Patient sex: M
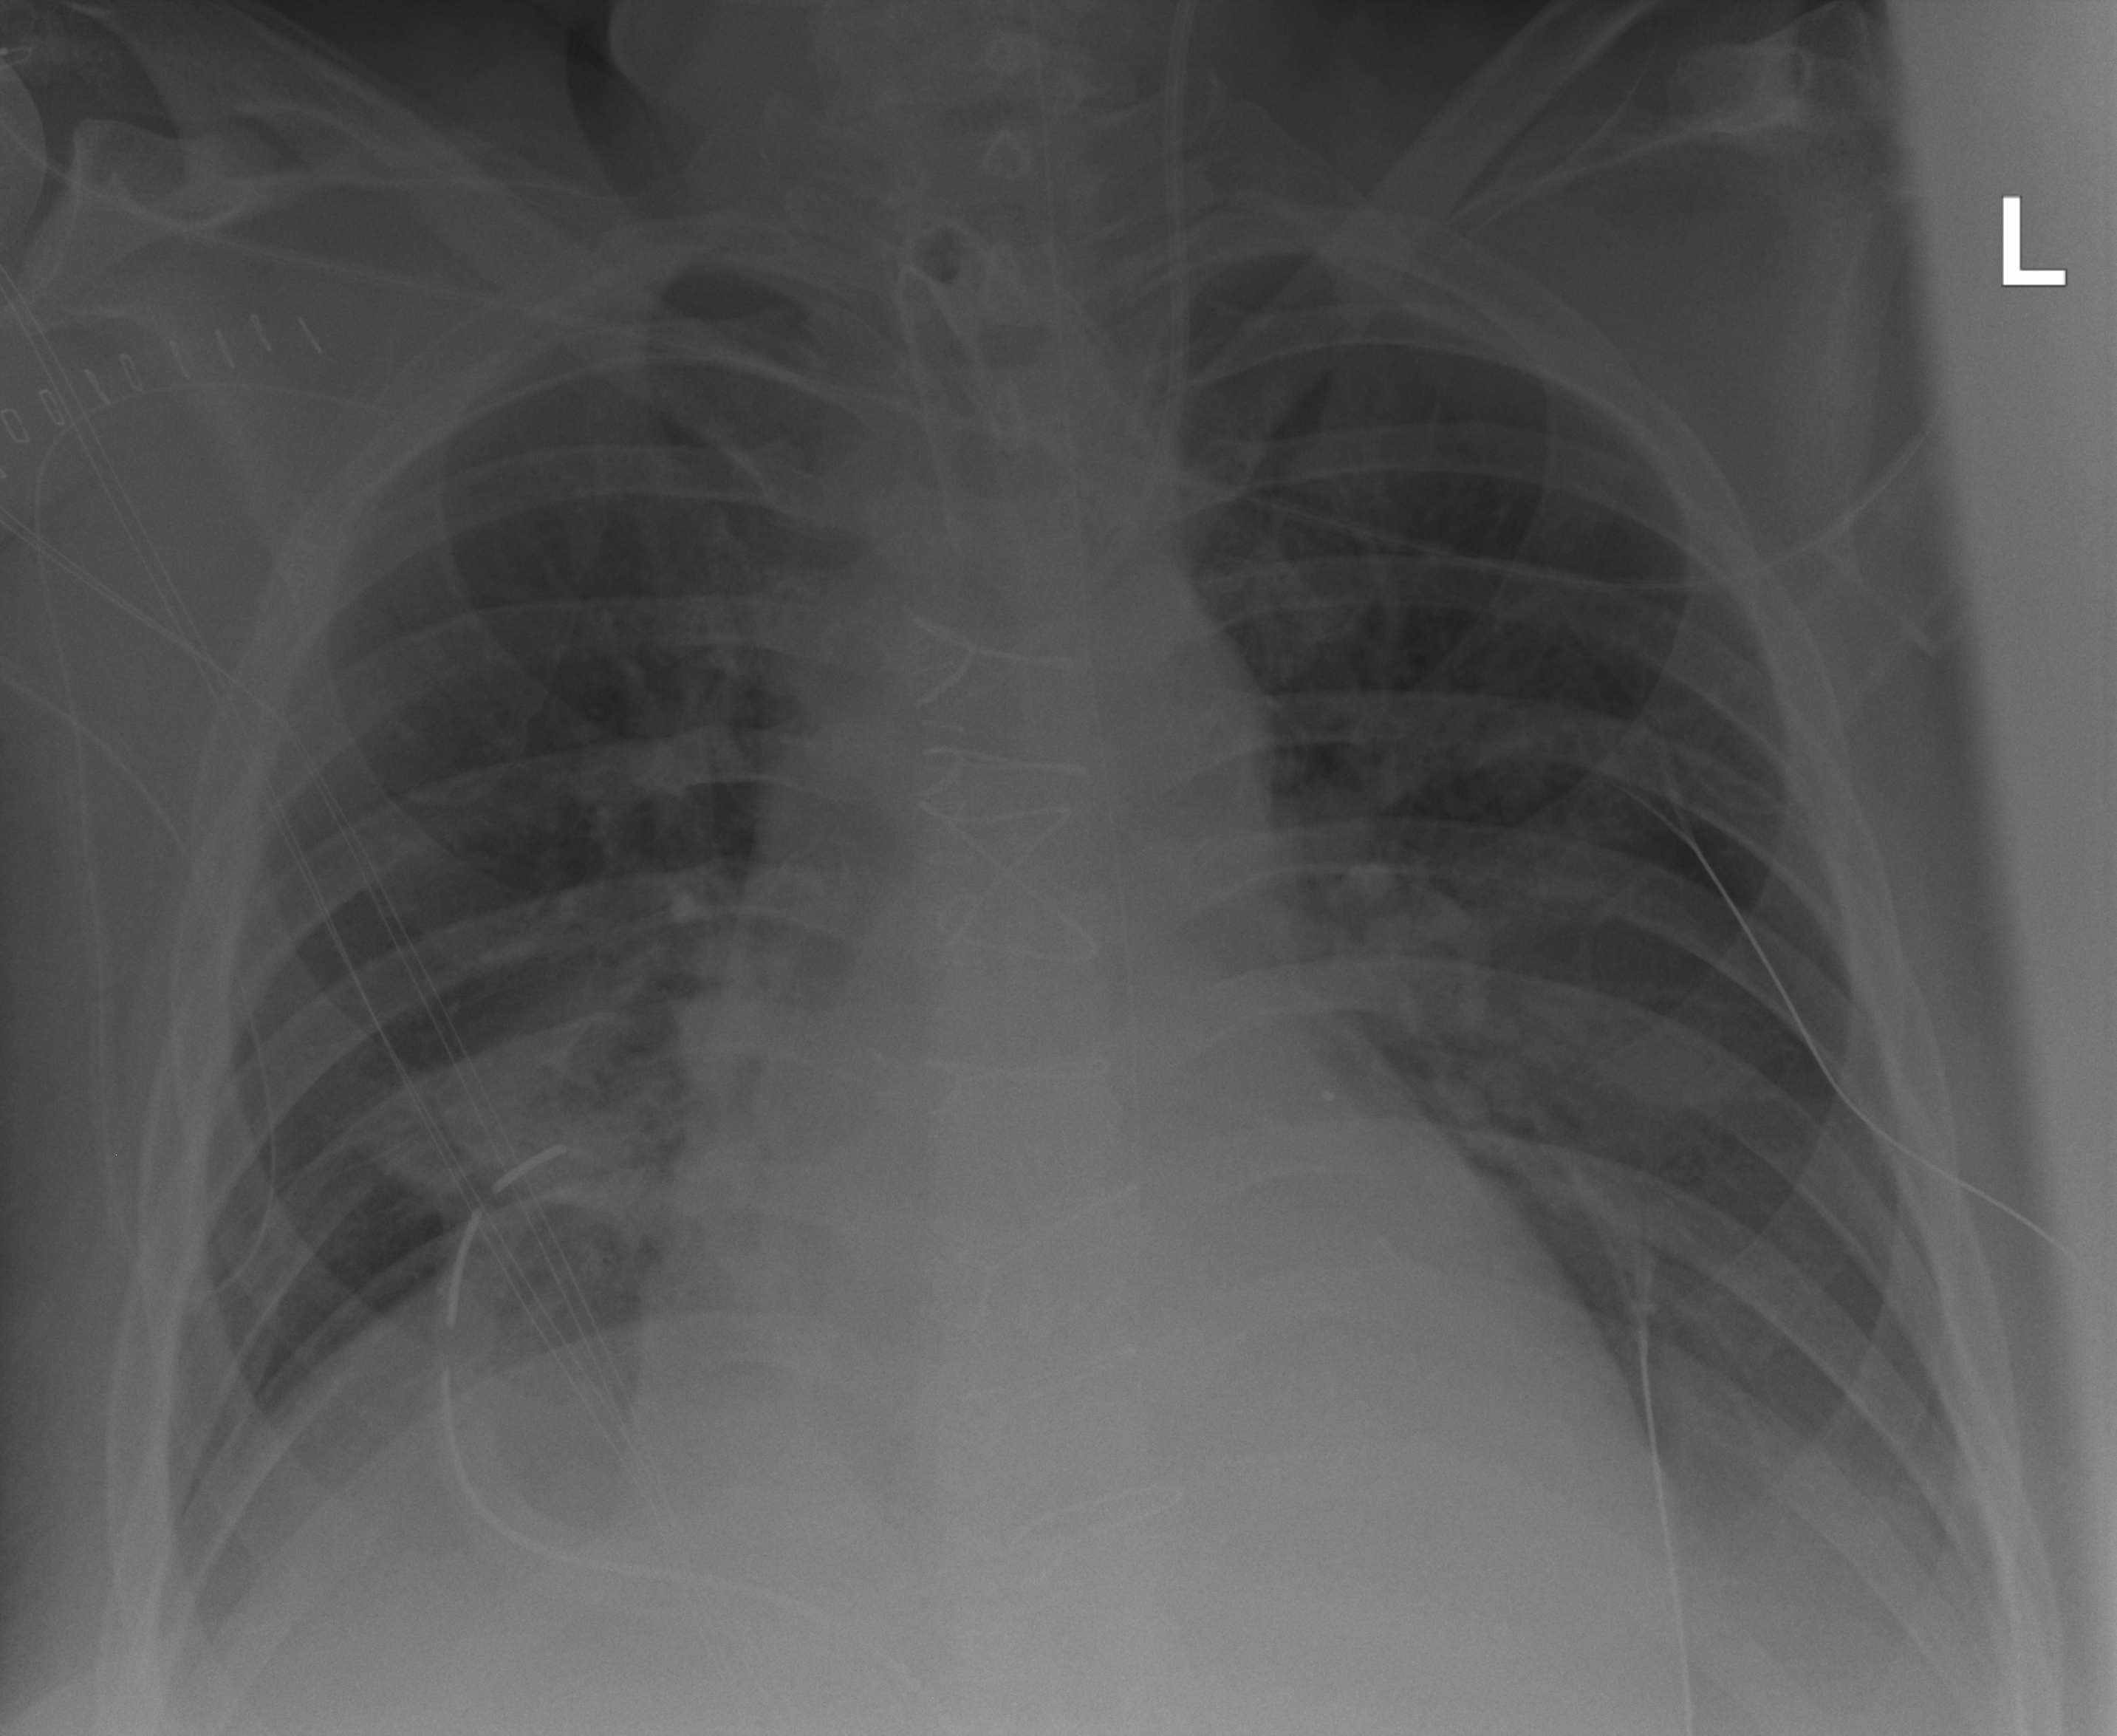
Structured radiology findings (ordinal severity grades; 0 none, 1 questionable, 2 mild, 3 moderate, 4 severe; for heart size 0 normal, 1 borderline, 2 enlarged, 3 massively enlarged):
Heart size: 2
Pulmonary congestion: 0
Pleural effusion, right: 2
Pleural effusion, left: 2
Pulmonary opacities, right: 0
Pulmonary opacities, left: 0
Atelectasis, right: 2
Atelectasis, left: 1